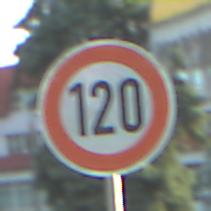
Verkehrszeichen: Geschwindigkeit120
Umgebung: Outdoor, Suburban
Tageszeit: SunriseSunset
Wetter: PartlyCloudy
Licht: Natural
Jahreszeit: NotSpecified
Kontrast: MediumContrast